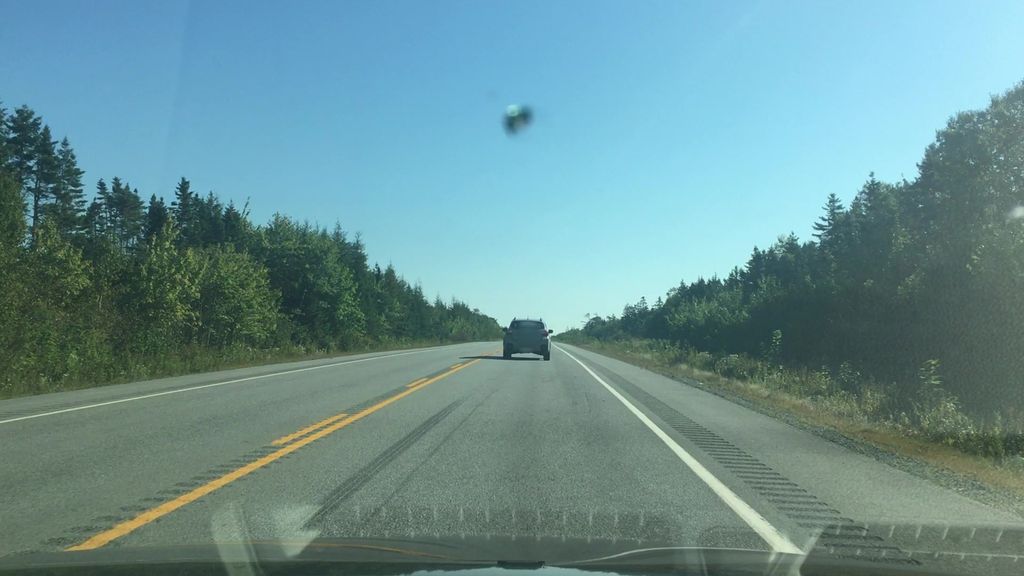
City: halifax